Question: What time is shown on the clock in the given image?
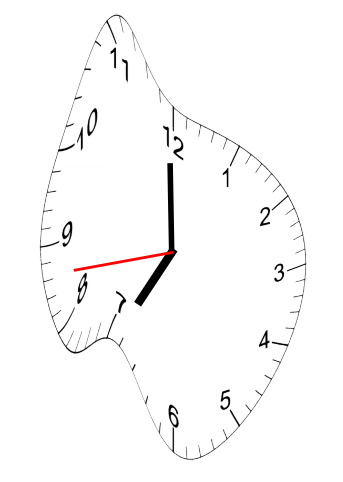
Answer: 06:59:43